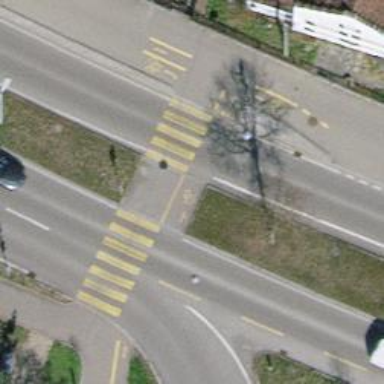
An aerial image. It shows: Traffic calming island.